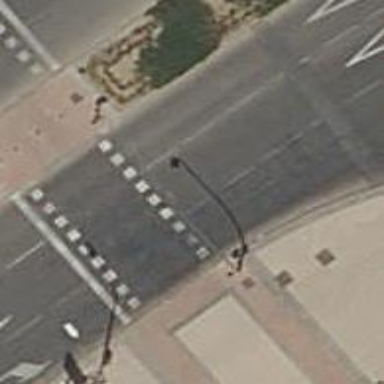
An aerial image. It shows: Crossing with traffic signals.